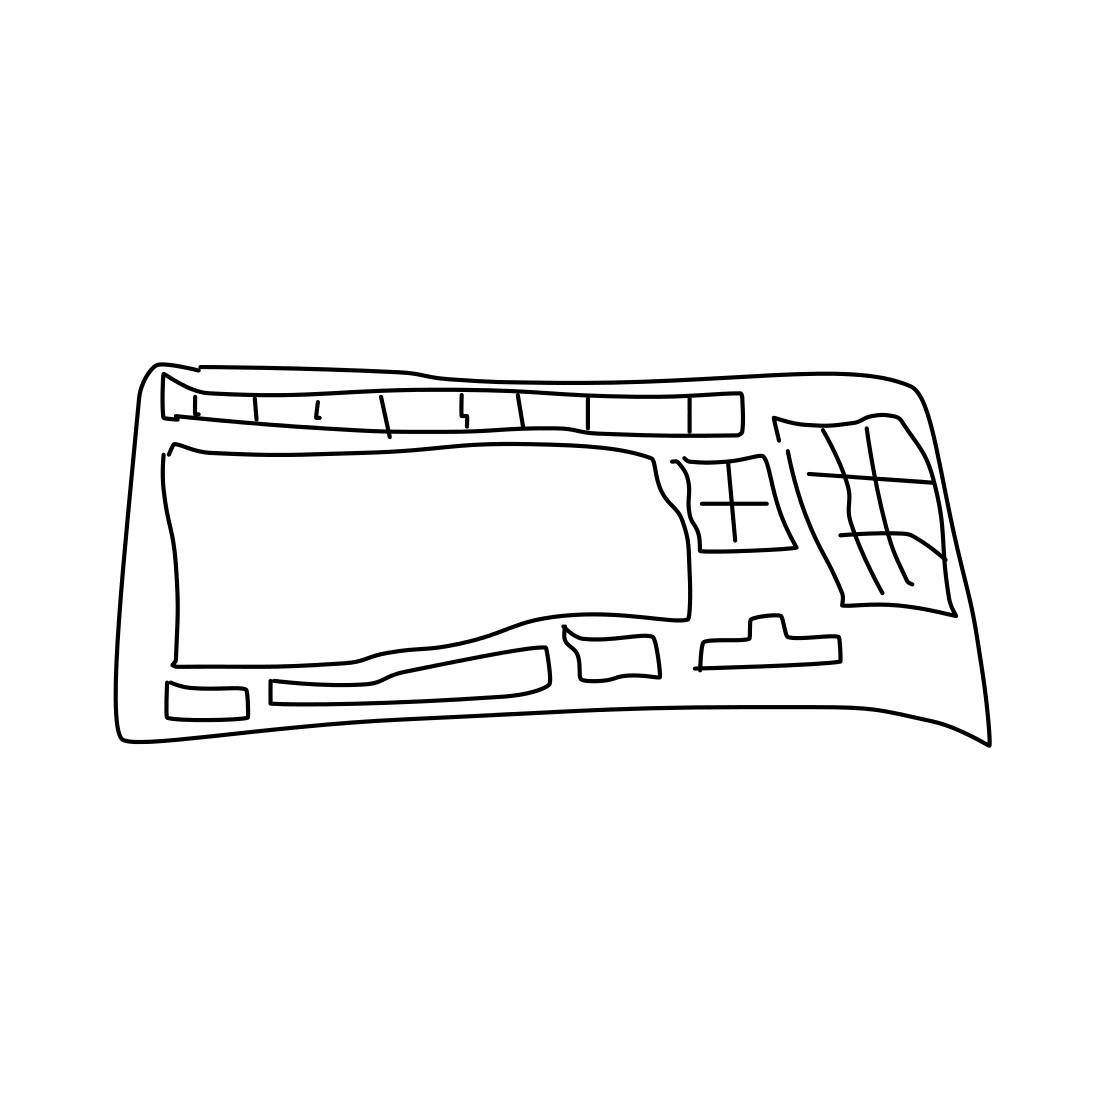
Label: keyboard